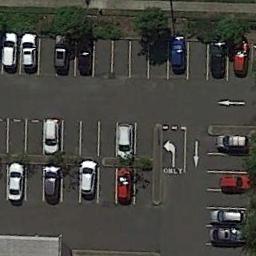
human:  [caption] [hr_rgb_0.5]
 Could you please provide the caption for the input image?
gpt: Seven rows of cars were parked in the parking lot .

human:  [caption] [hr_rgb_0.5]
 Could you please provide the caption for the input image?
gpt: The parking lot has some parked cars of different colors .

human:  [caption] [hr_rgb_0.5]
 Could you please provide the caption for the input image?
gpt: There are many different colors and styles of cars in the parking lot .

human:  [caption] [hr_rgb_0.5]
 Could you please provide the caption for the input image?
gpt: There are some cars on the parking lot .

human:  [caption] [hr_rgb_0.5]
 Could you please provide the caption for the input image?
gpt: There are some cars on the parking lot .